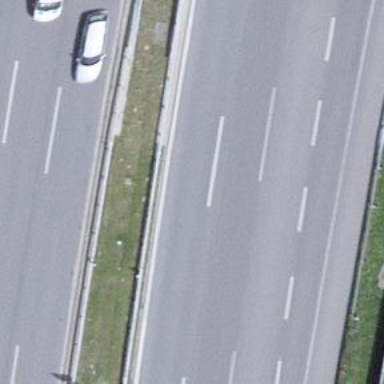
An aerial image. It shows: Motorway junction.